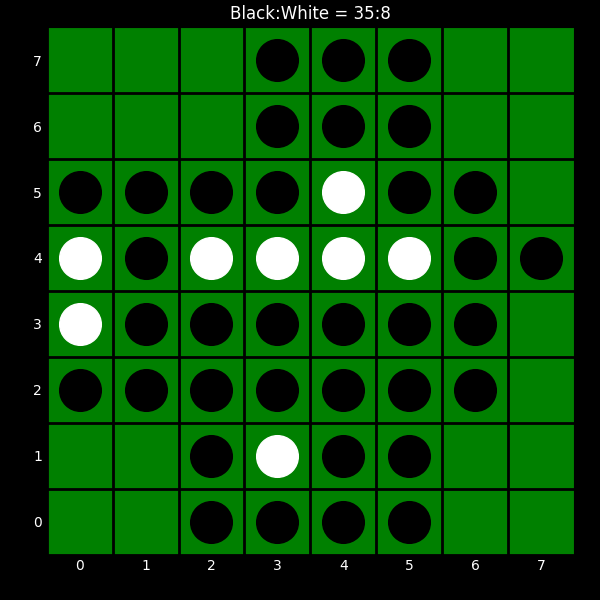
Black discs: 35
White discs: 8